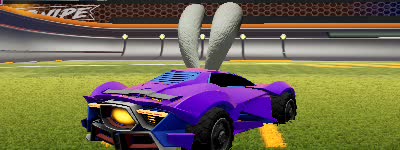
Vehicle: werewolf